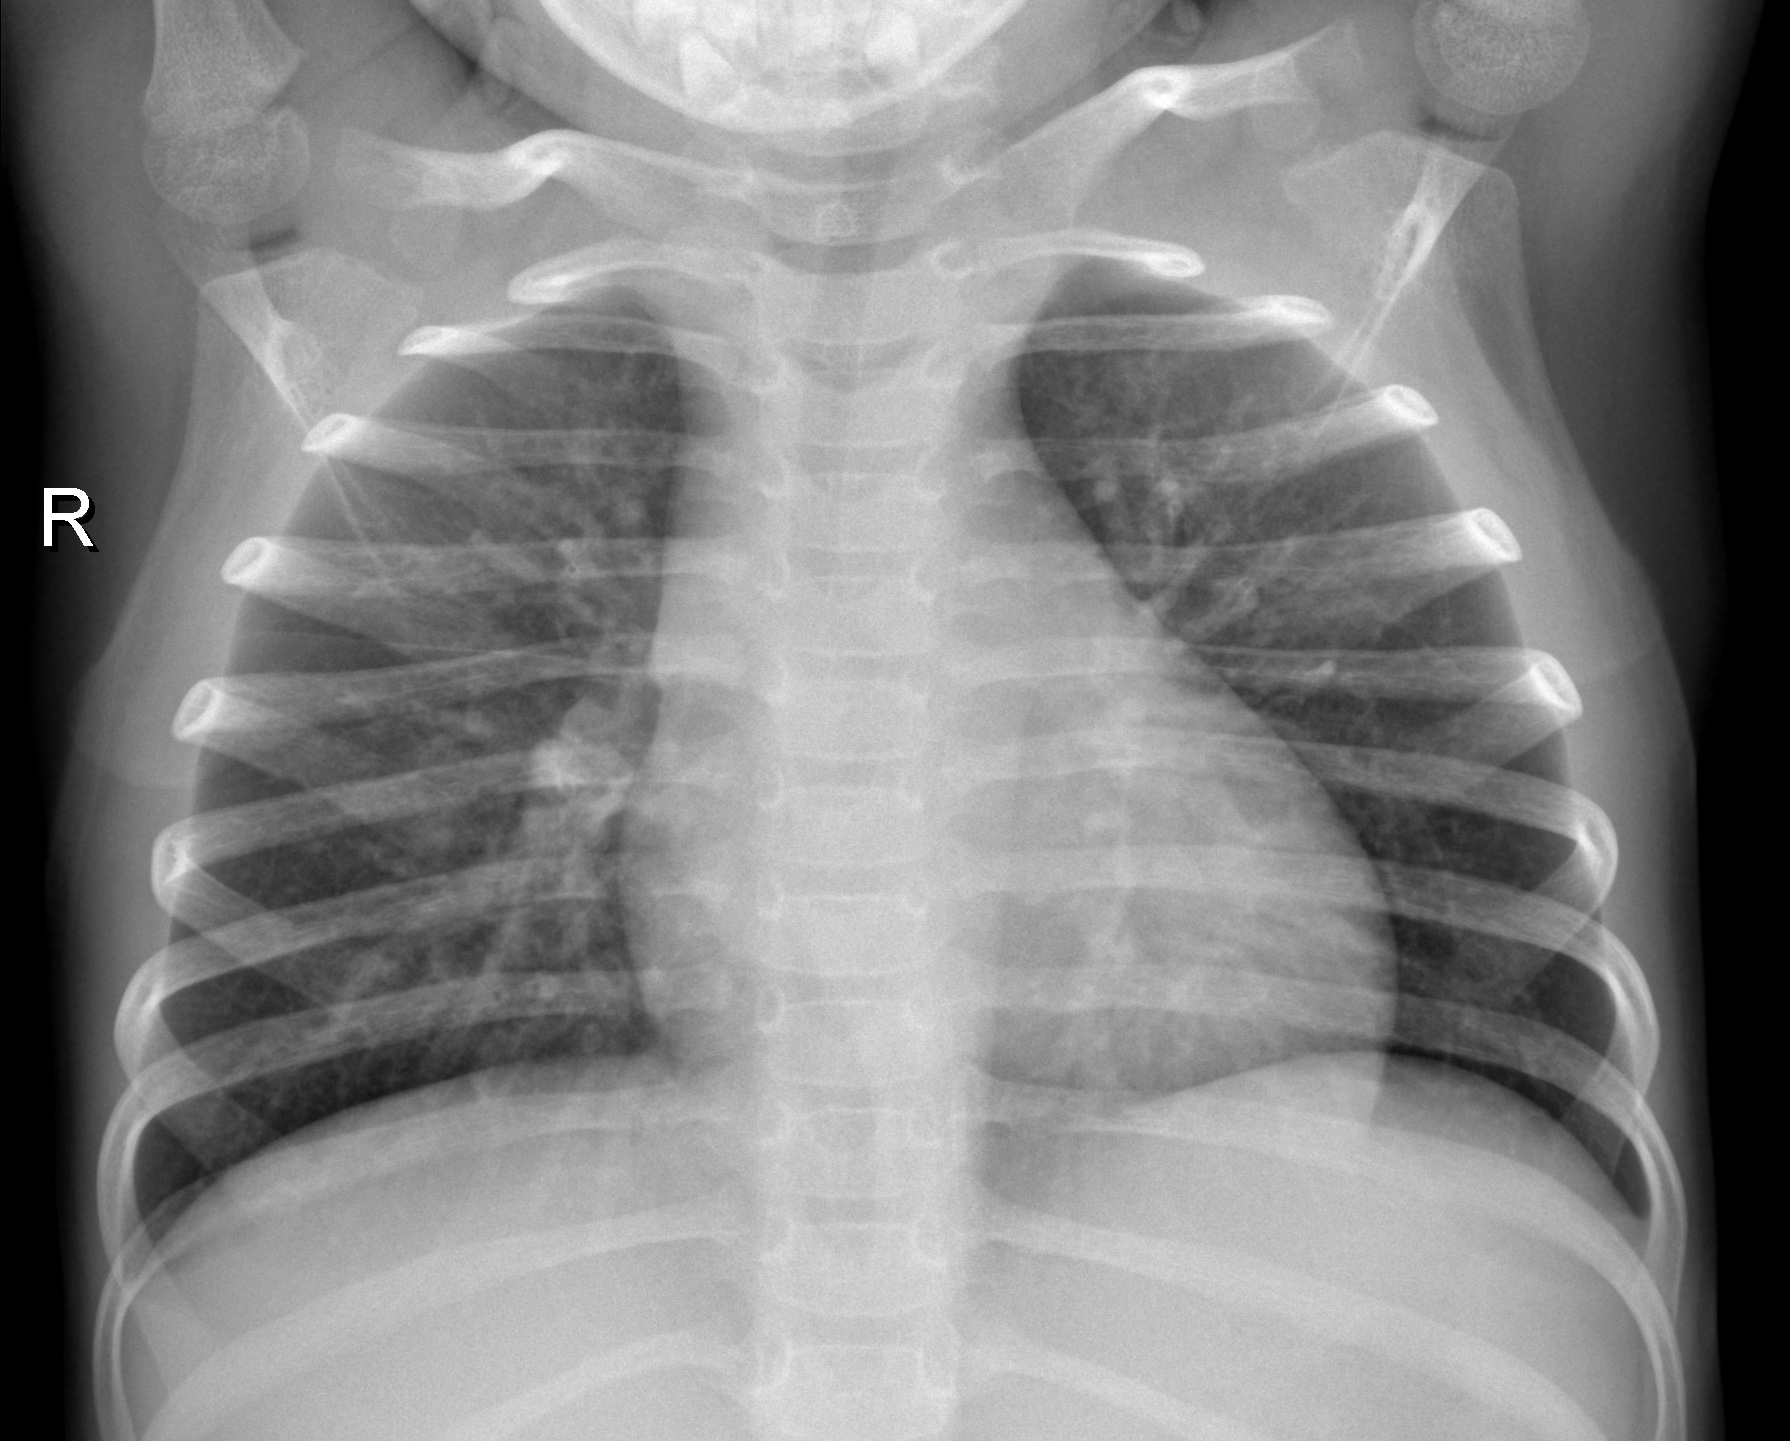
Diagnosis: NORMAL